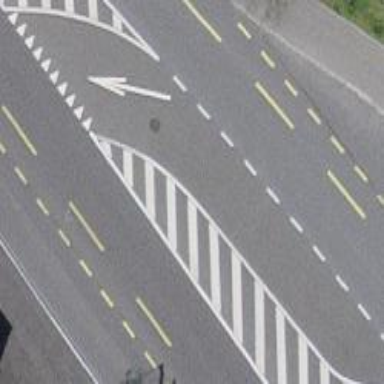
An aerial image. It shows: Asphalt residential road with designated cycle lane.